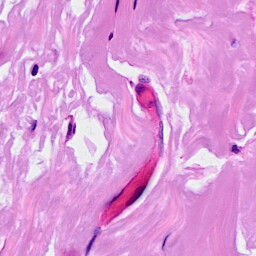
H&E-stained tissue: Breast